Field crop: tomato
Growth stage: 1
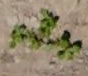
Species: portulaca